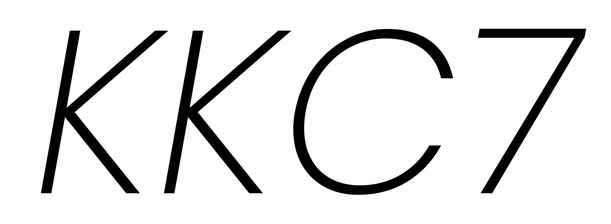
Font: Poppins-ExtraLightItalic